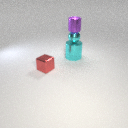
large cyan metal cylinder to the right of small red metal cube